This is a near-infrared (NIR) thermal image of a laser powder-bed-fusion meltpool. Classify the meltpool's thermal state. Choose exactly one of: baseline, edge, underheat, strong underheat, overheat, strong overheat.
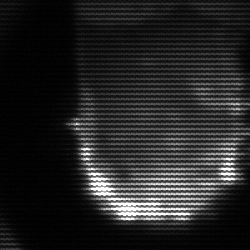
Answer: baseline